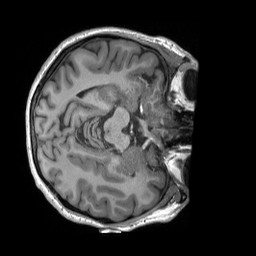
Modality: T1w
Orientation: axial
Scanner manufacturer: siemens
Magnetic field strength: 3 T
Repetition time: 2.4 s
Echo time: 0.00224 s